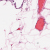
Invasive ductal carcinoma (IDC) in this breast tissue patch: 0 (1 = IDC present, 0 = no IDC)